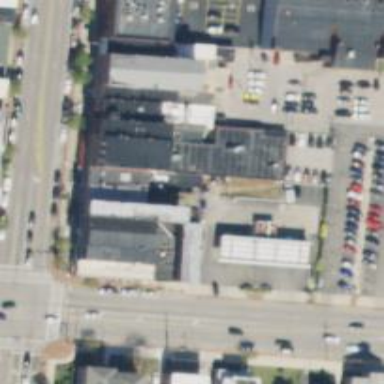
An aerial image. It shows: Commercial building.